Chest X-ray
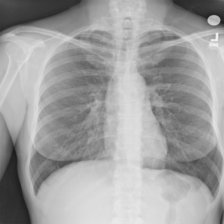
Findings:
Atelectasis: negative
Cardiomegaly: negative
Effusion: negative
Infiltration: negative
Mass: negative
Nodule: negative
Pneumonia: negative
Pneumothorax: negative
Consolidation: negative
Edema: negative
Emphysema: negative
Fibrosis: negative
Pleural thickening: negative
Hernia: negative